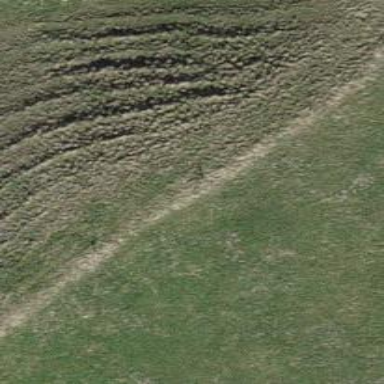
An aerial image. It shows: Grass path.